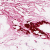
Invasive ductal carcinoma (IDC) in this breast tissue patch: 0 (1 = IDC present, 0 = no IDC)